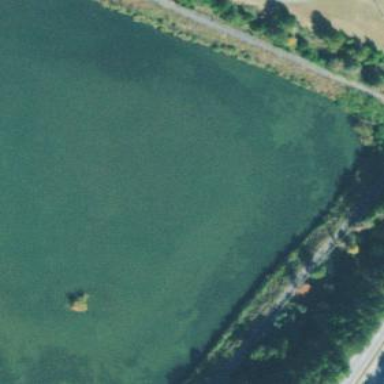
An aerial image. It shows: Reservoir of water.